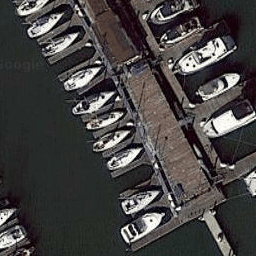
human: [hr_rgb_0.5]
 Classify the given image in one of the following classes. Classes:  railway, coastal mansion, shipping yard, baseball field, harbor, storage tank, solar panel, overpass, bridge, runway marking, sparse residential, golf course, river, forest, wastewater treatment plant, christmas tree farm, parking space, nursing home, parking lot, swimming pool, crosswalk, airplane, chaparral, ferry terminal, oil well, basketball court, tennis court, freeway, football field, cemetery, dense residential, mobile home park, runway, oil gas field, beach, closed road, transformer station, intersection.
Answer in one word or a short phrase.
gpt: harbor